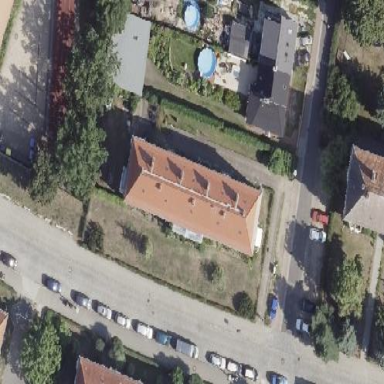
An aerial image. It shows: Hipped roof on apartment building.